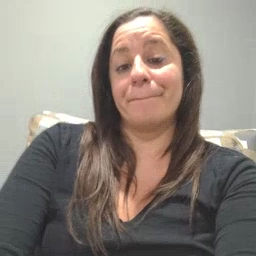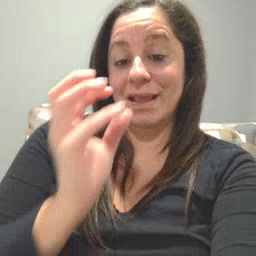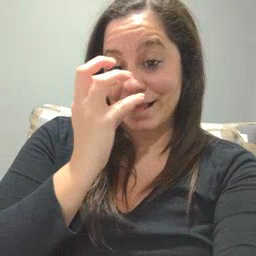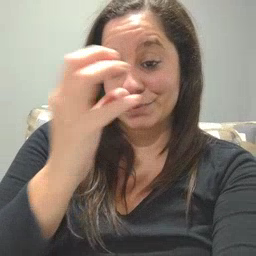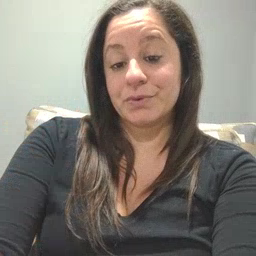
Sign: clown